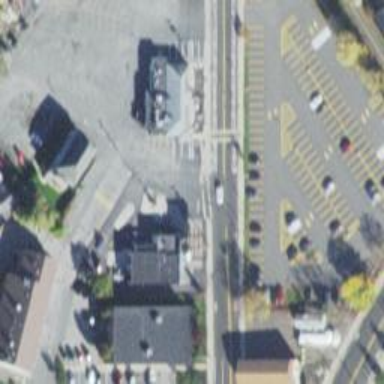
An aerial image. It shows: Uncontrolled crossing on footway with marked lines.